Aerial crown-view tile of a tropical tree (Barro Colorado Island, Panama), acquired 20250715:
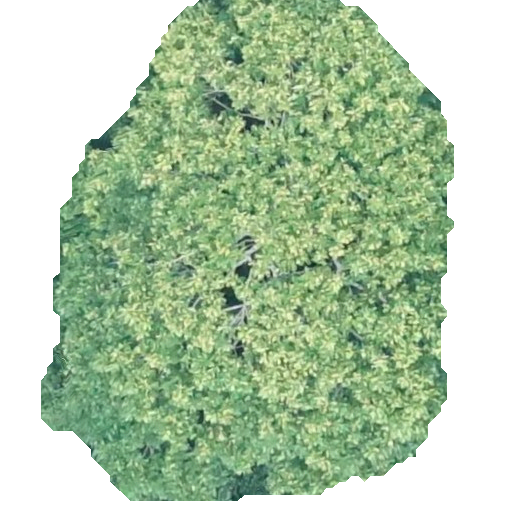
Species: Dipteryx oleifera
GBIF accepted scientific name: Dipteryx oleifera
Crown area: 250.912 m²